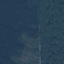
Label: Forest